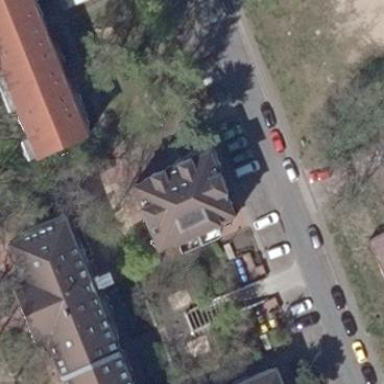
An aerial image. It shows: Hipped roof building with apartments. The roof is covered with red roof tiles.